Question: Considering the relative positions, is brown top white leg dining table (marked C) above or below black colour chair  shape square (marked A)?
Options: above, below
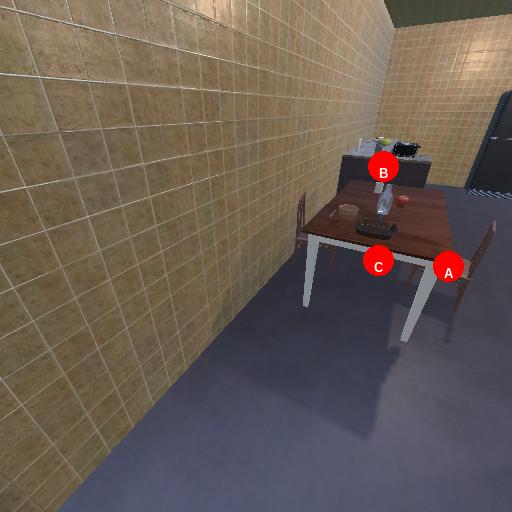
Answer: above